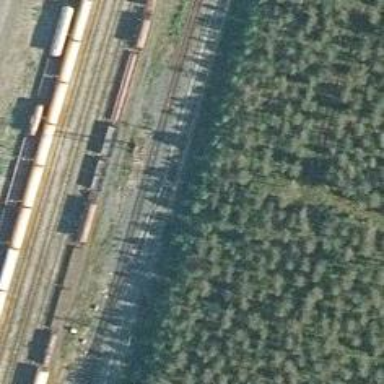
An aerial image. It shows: Railway track with continuous electrified contact lines.